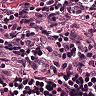
Metastatic tissue present: no